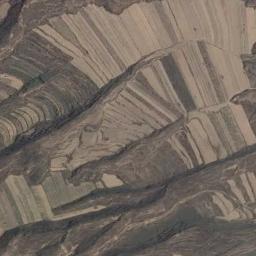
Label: terrace